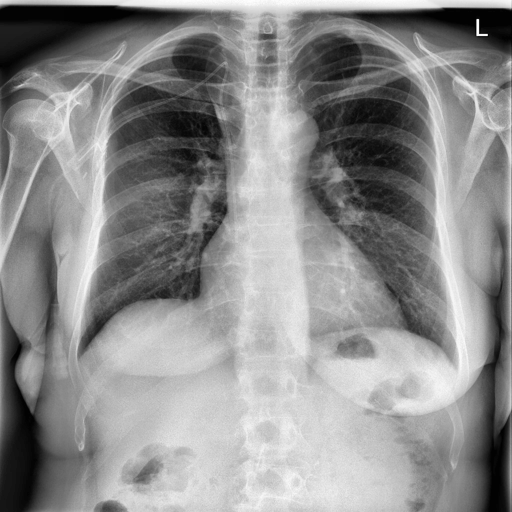
Finding: NORMAL